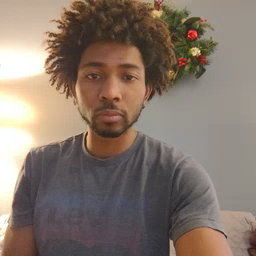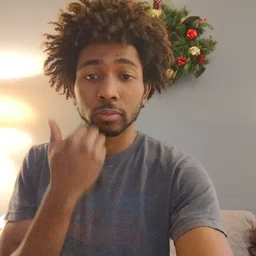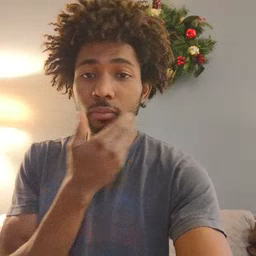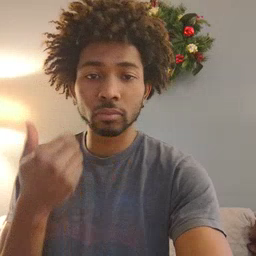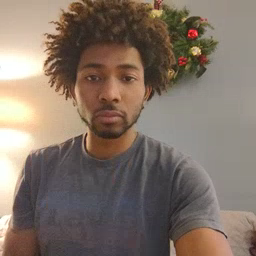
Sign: napkin